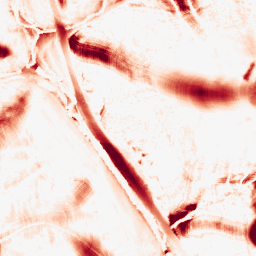
Category: morphological
Decomposition family: morphological_ellipse
Decomposition parameters: operation: opening
width: 50
height: 50
Upsampling method: bspline
Upsampling parameters: scale: 2
Upsampling scale: 2